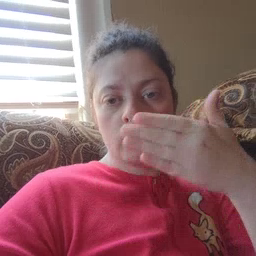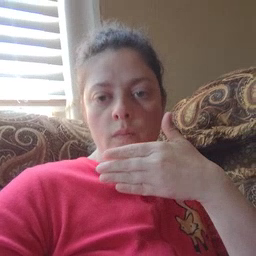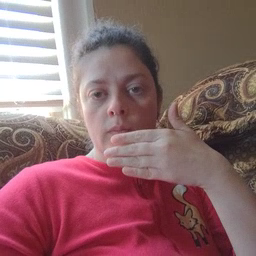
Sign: glasswindow